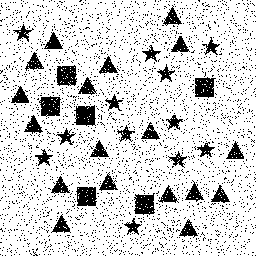
Squares: 6
Triangles: 18
Stars: 12
Total shapes: 36